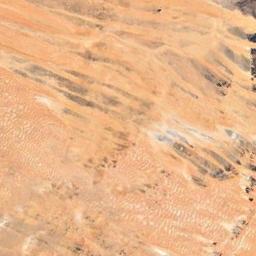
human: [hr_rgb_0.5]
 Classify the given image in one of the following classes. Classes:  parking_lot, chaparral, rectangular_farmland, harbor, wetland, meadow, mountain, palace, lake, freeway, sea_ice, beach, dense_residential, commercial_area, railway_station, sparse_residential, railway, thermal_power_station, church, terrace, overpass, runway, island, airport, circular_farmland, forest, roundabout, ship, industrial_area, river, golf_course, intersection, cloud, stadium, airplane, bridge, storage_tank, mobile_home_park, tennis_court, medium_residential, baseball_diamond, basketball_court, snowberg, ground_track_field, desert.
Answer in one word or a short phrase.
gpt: desert